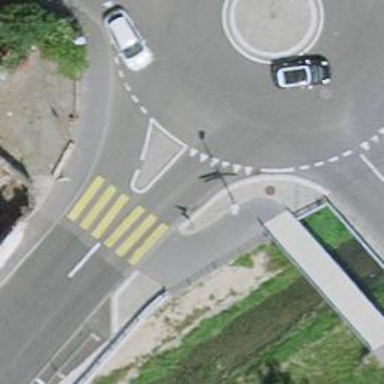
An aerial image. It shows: Road with "give way" sign.